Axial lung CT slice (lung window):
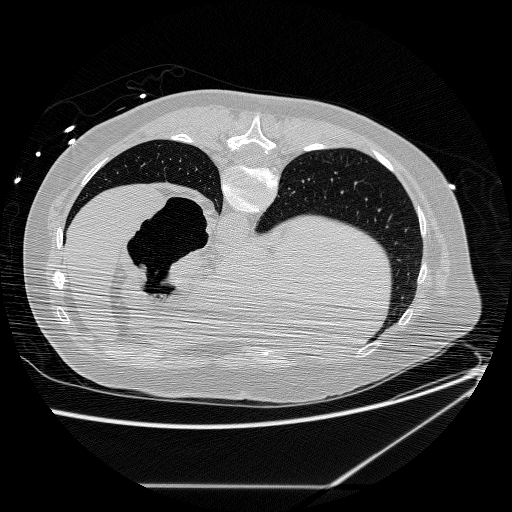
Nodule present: no